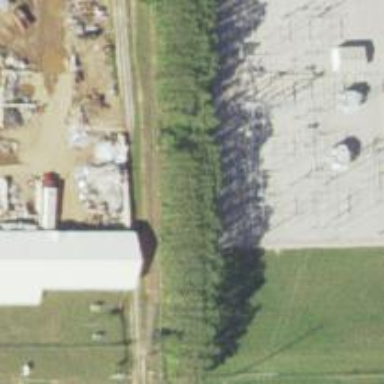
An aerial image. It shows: Switch for power supply.